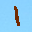
Label: 1